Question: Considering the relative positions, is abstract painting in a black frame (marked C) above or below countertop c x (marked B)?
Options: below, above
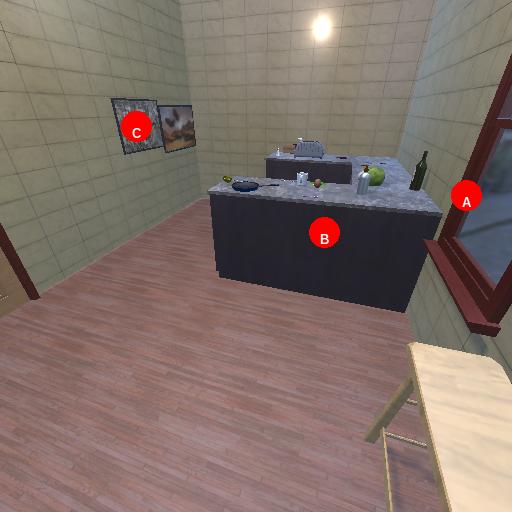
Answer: below